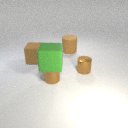
small brown metal cylinder in front of large brown rubber cylinder